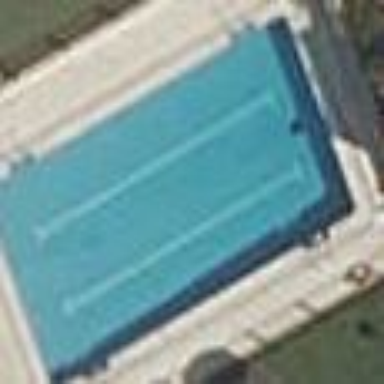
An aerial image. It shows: Swimming pool located in leisure land.